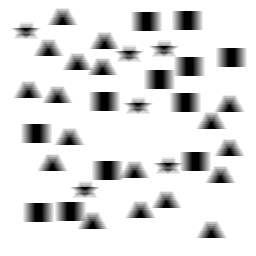
Squares: 12
Triangles: 18
Stars: 6
Total shapes: 36